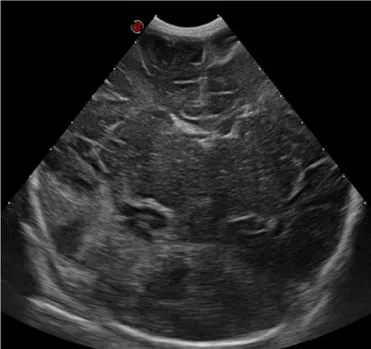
CUS and MRI findings of case 1. (D) cUS coronal view, after surgical intervention.
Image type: radiology (mri)